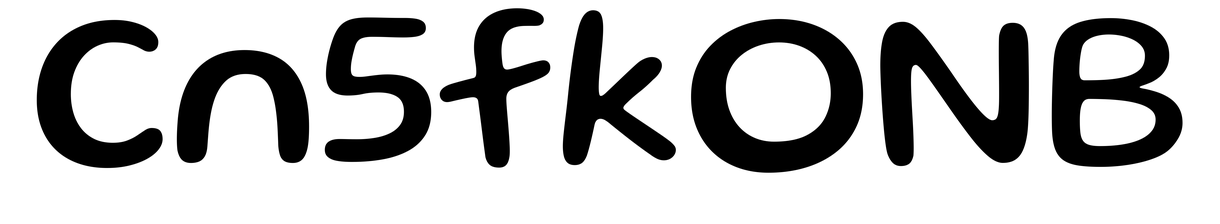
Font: Gluten_Regular